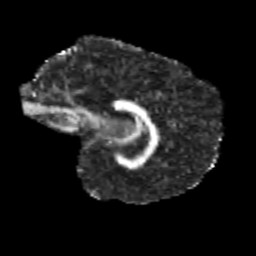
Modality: FA
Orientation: sagittal
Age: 13
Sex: male
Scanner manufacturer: siemens
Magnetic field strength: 3 T
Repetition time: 3.8 s
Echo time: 0.07 s